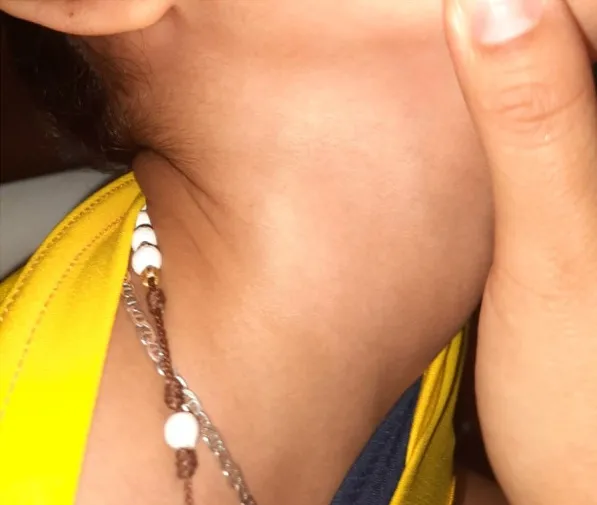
Hypopigmented macula: diagnosed as vitiligo by dermatology specialist.
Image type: medical_photograph (other_medical_photograph)